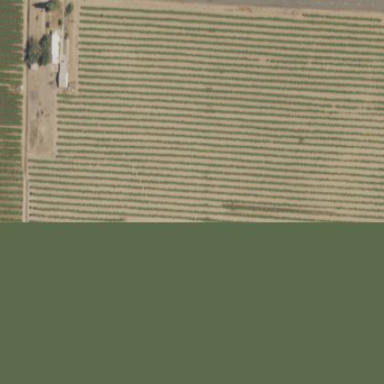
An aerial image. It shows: Vineyard.